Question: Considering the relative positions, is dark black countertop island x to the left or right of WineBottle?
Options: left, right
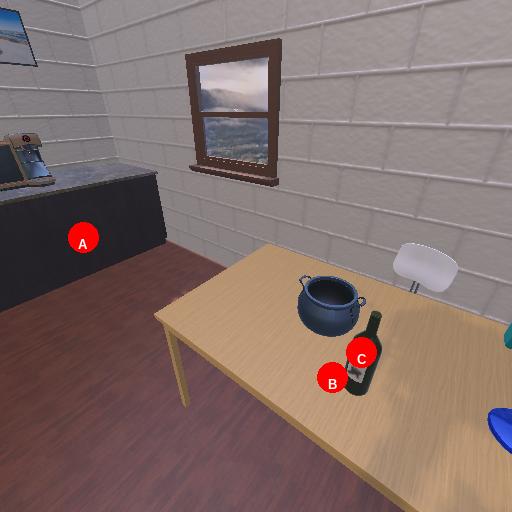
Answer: left